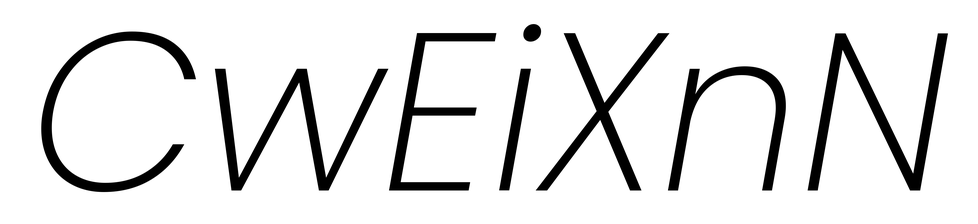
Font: Poppins-ExtraLightItalic